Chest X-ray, AP view. Patient: 51 years old, sex F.
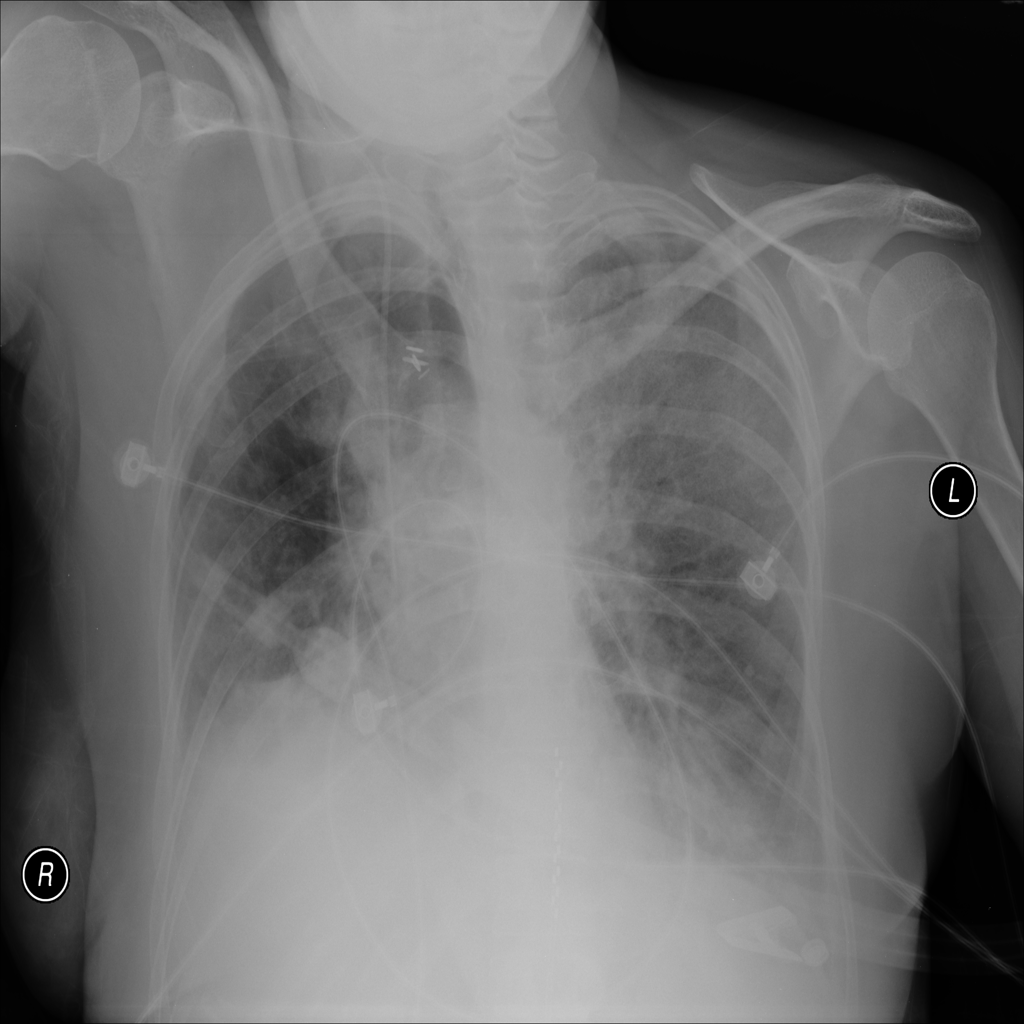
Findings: Consolidation